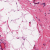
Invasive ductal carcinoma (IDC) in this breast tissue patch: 0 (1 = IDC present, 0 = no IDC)